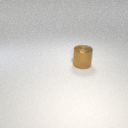
large brown metal cylinder